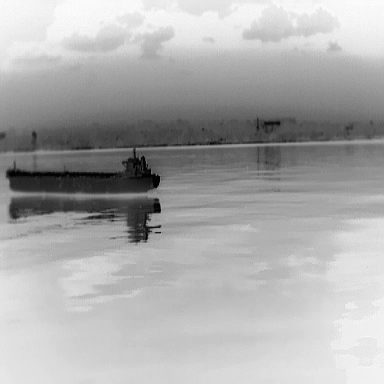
There is a liner in the infrared image.